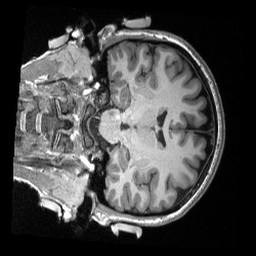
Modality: T1w
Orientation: coronal
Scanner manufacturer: siemens
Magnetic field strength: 3 T
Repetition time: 2.3 s
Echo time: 0.00308 s